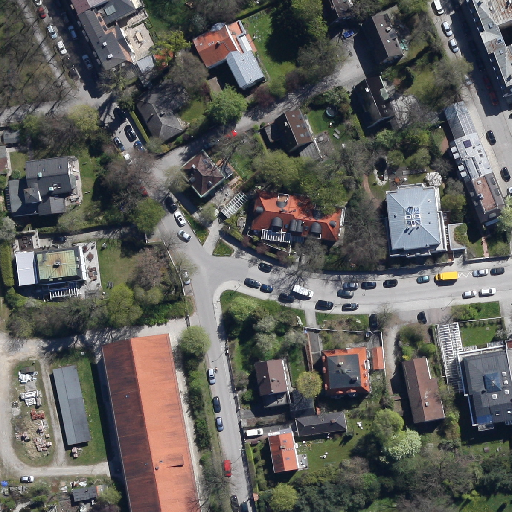
Referring expression: vehicle